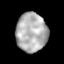
Tissue: prostate
Cell type: T cells
Senescence score: 0.3332
Nuclear area (px): 1191
Mean DAPI intensity: 174.807